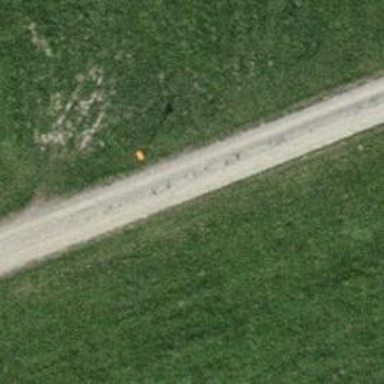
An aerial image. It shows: Pipeline marker.